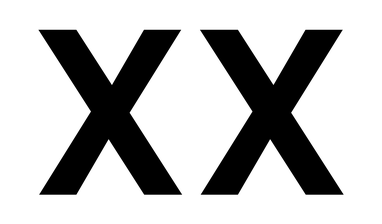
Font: Poppins-SemiBold